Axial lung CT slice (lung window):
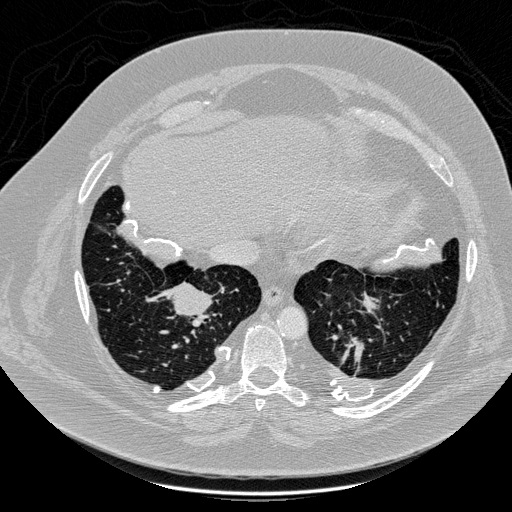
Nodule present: yes
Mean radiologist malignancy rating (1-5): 5